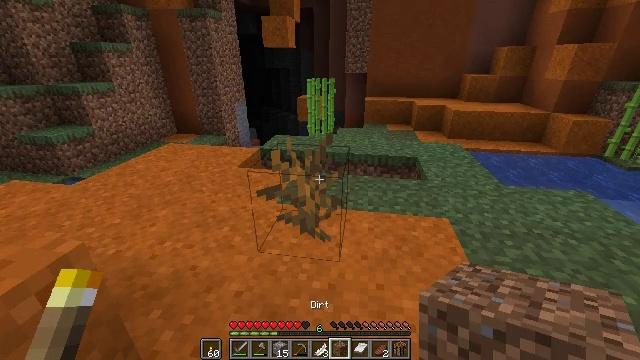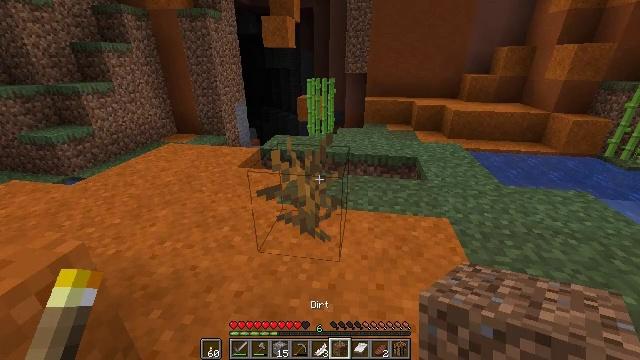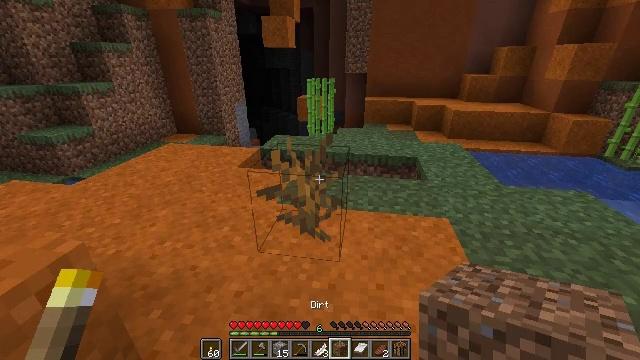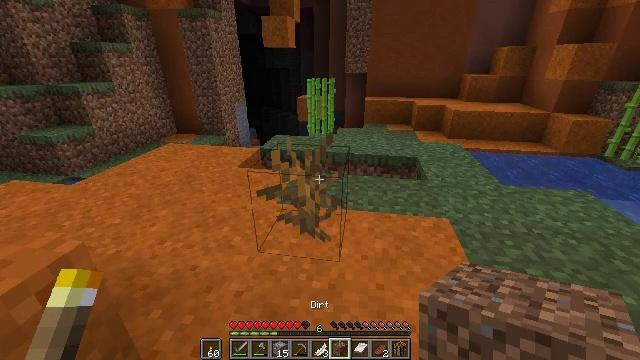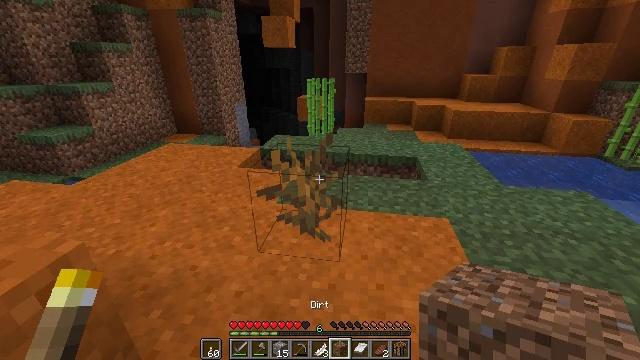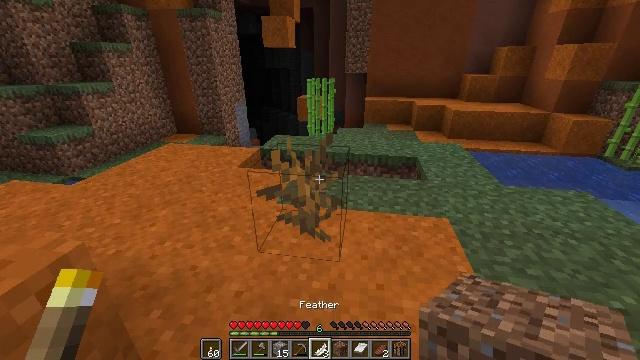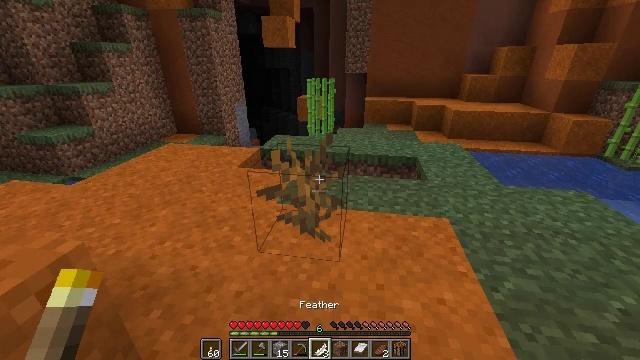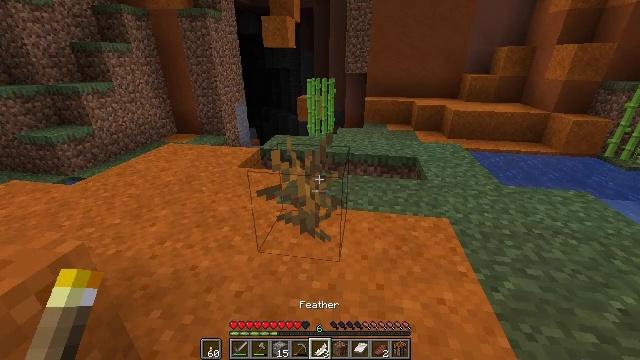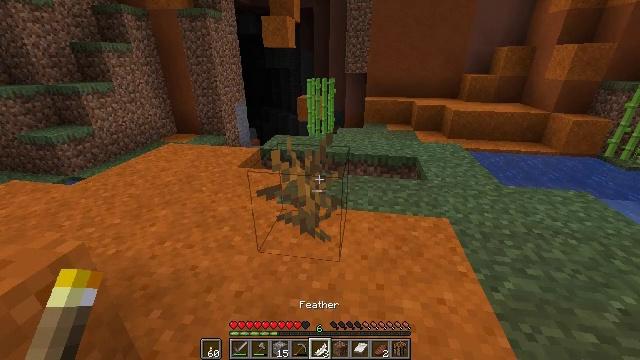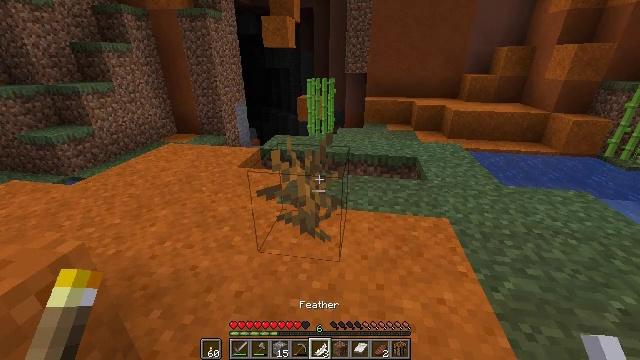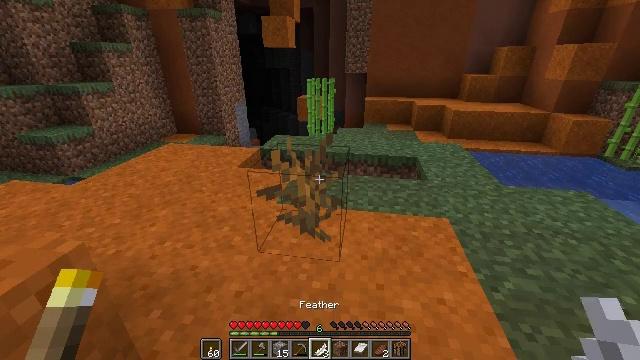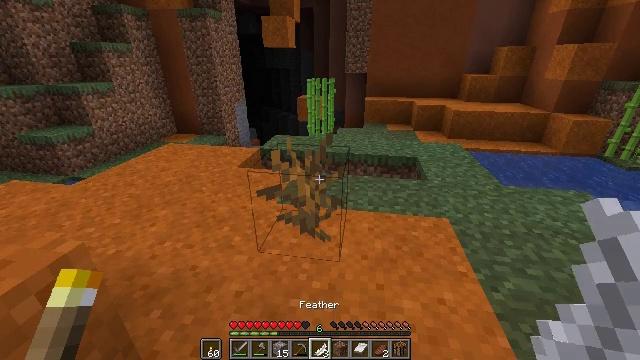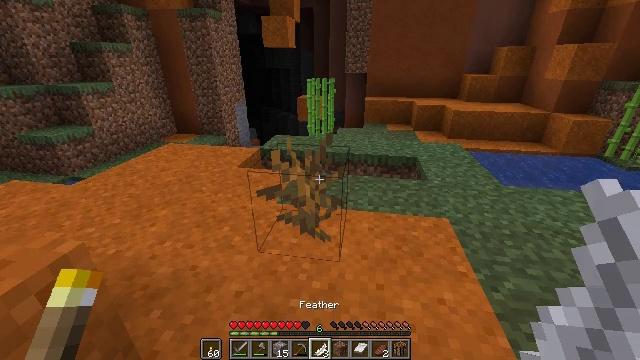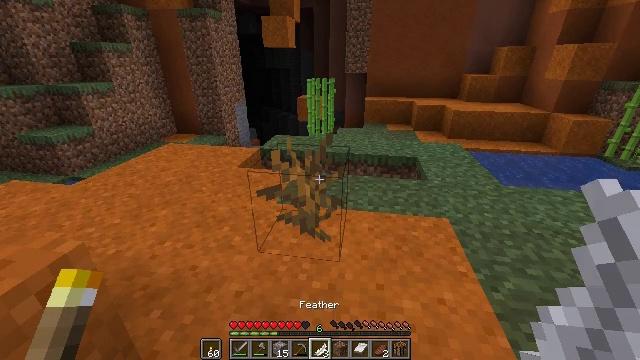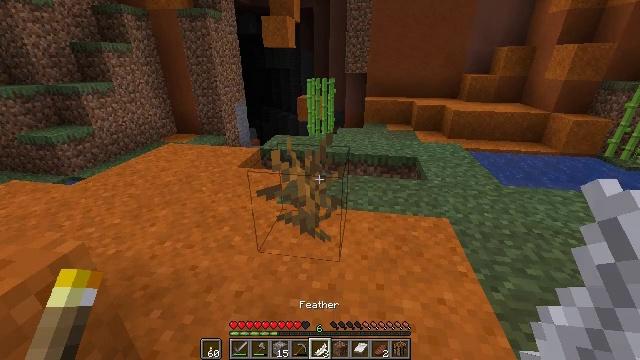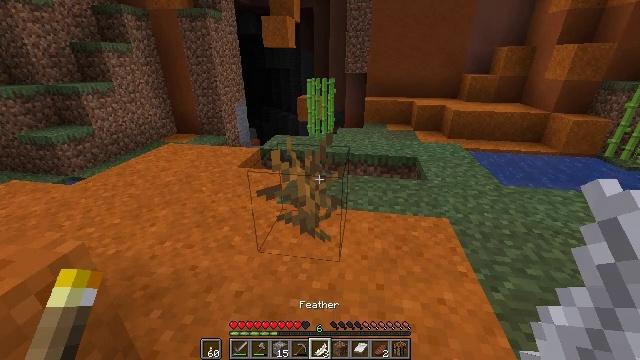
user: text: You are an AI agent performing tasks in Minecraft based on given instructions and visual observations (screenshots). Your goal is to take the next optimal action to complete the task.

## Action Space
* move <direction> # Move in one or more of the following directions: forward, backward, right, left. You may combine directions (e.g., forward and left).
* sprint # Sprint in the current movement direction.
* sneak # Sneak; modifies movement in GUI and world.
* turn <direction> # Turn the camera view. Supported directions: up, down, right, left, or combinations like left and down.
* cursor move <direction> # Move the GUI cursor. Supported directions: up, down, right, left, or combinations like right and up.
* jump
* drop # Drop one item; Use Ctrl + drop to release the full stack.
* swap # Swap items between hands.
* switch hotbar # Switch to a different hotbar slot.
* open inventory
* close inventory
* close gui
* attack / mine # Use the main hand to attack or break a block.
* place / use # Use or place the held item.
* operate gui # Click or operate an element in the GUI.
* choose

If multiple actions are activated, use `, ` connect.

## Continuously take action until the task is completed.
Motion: motion action
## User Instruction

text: Gather sugar cane for crafting.
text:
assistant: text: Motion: attack / mine
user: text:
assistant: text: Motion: attack / mine
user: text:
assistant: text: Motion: attack / mine
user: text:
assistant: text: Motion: attack / mine
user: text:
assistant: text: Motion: attack / mine
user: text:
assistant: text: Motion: attack / mine
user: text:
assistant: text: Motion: attack / mine
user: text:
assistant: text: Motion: attack / mine
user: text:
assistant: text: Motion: attack / mine
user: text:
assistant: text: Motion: attack / mine
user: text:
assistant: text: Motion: attack / mine
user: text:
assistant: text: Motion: attack / mine
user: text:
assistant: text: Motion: attack / mine
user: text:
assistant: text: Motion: attack / mine
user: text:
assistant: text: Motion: attack / mine
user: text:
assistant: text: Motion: attack / mine
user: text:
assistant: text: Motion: attack / mine
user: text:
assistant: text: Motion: attack / mine
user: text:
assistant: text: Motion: attack / mine
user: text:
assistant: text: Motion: attack / mine
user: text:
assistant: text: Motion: attack / mine
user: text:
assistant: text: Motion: attack / mine
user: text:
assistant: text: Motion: attack / mine
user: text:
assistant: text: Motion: attack / mine
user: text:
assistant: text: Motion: attack / mine
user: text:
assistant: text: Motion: attack / mine
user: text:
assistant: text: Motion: attack / mine
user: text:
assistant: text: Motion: attack / mine
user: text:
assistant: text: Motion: attack / mine
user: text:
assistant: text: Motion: attack / mine